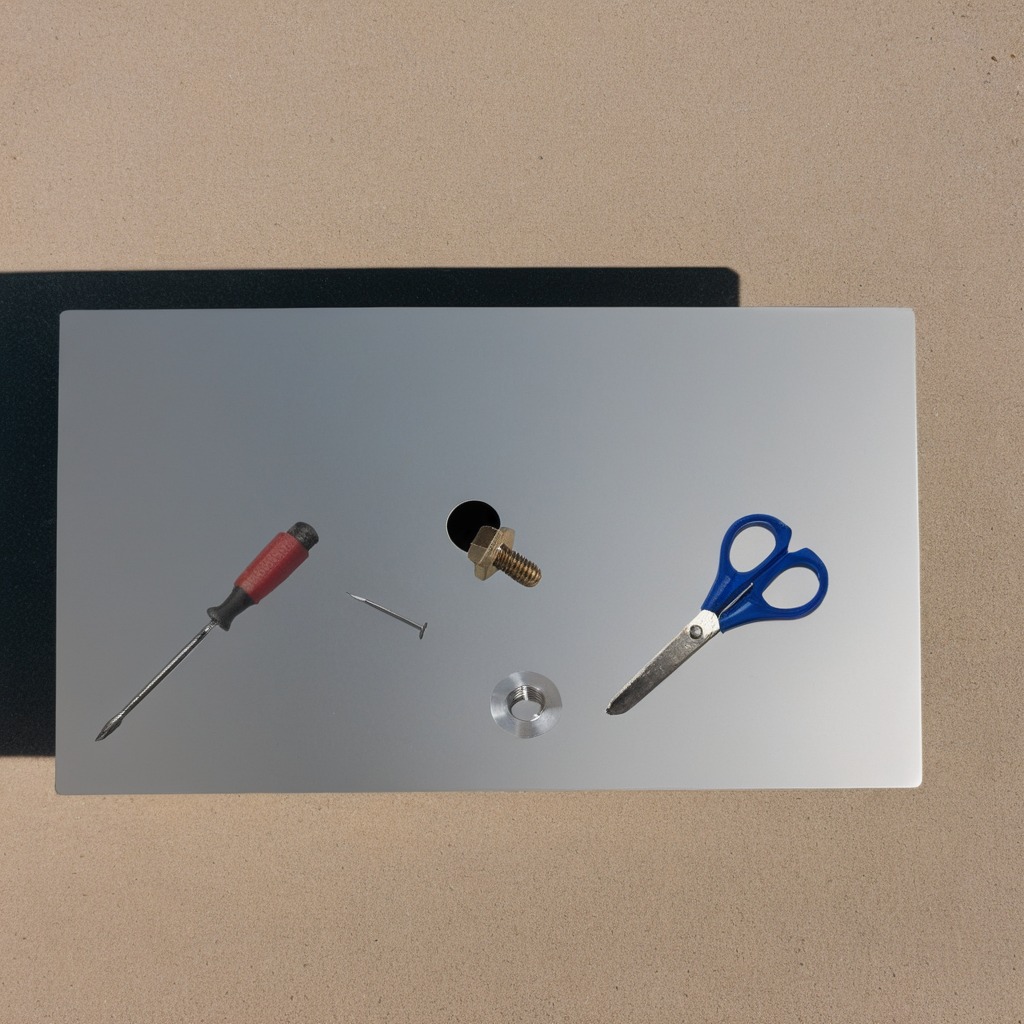
A metal machine screw, an iron nail, a screwdriver, a metal nut, and a pair of scissors are lying on the table.